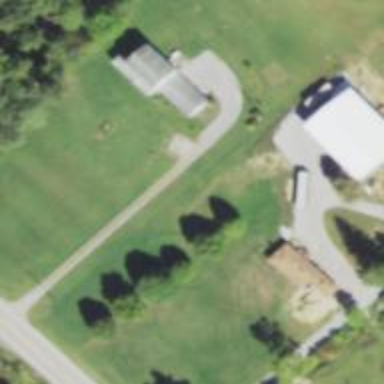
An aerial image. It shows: Driveway.